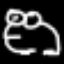
Label: frog